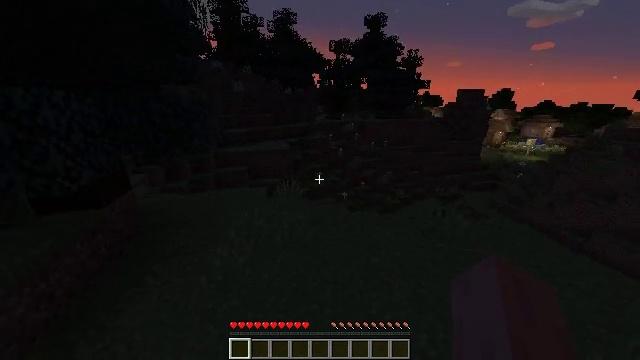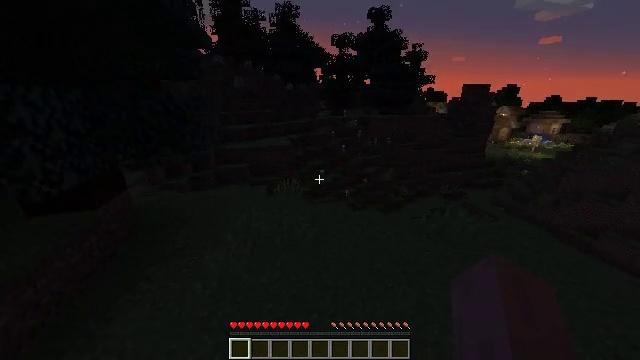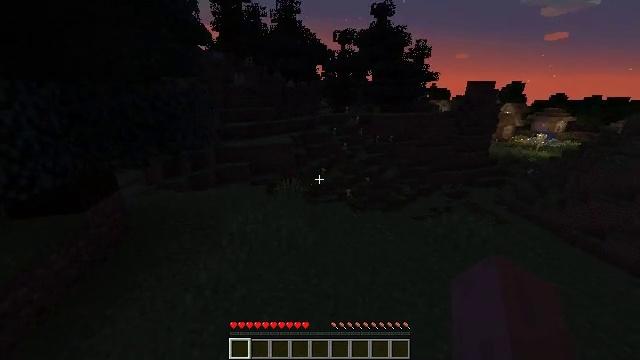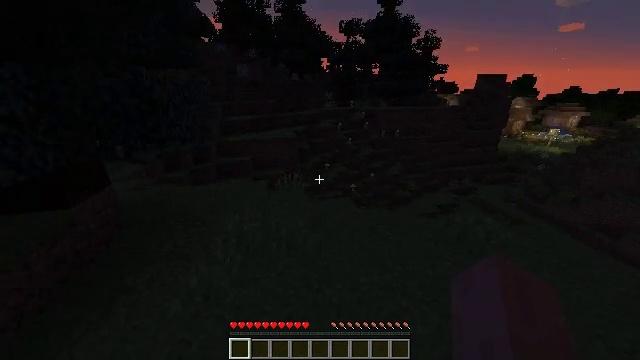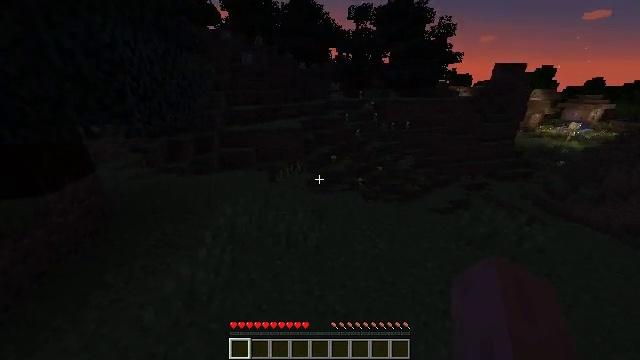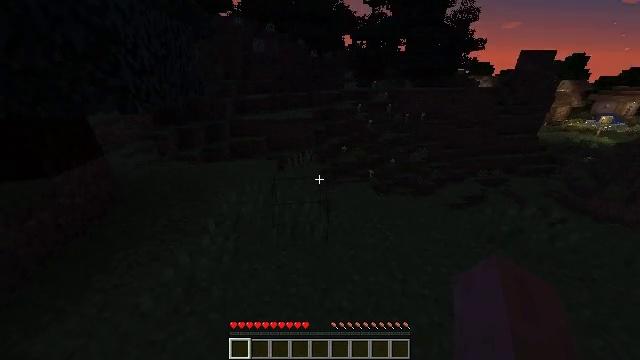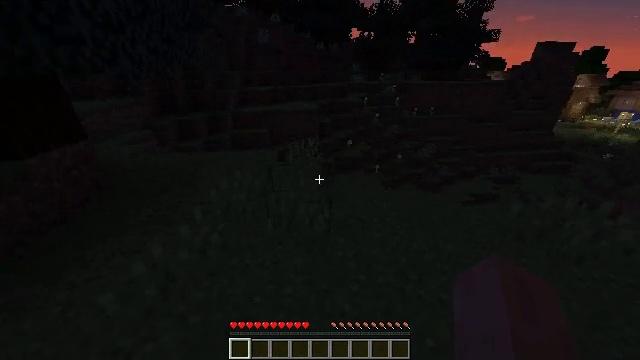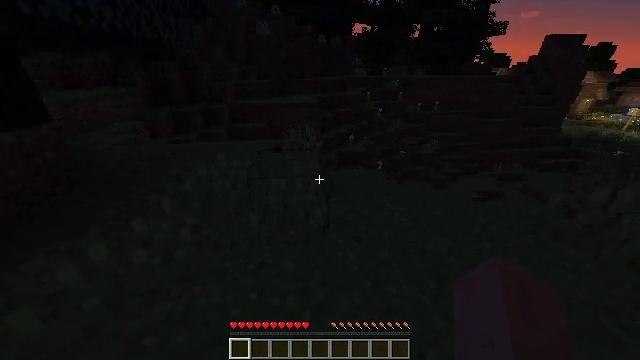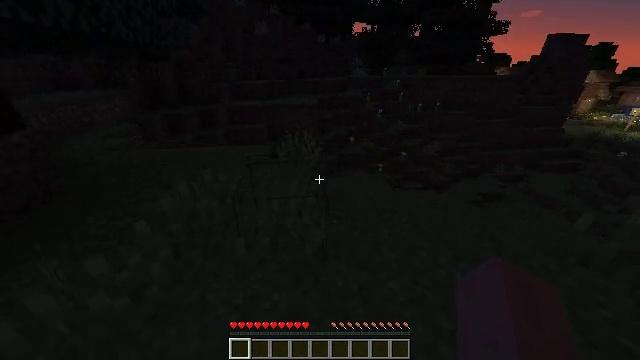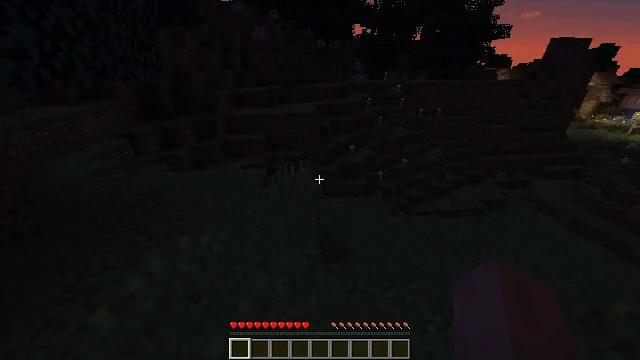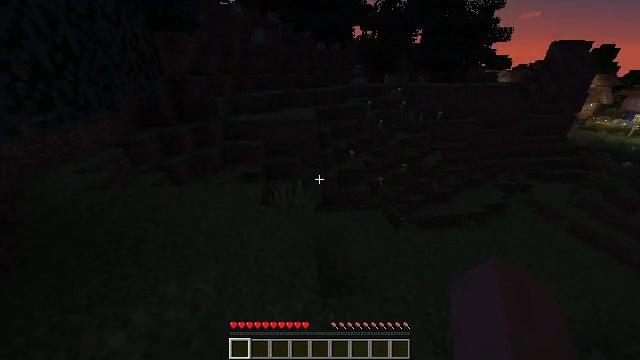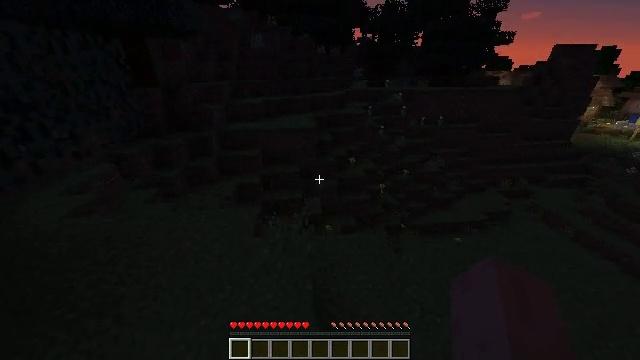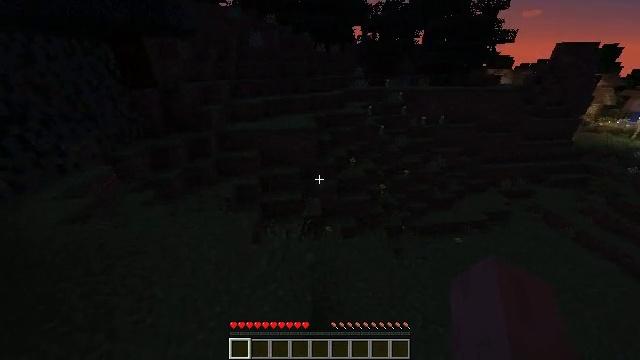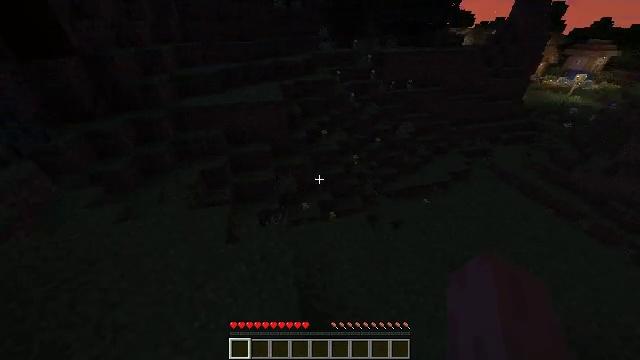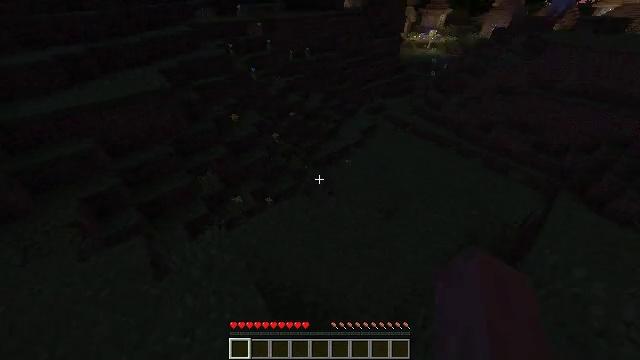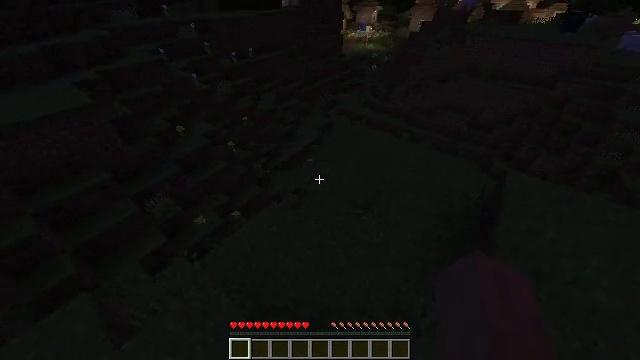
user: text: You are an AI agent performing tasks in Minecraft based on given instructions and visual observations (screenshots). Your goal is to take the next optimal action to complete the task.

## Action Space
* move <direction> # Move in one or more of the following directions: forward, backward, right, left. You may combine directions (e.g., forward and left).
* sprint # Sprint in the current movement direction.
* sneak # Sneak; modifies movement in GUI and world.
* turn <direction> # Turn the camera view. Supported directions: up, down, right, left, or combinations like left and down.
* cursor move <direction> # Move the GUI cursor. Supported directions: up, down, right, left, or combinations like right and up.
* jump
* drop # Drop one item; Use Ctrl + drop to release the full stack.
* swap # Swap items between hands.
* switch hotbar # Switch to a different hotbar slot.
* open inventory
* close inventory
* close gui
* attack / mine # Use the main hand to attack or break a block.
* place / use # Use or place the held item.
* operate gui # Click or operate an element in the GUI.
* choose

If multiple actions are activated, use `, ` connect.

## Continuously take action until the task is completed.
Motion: motion action
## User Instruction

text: Remove an emerald from the inventory.
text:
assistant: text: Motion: move forward, sprint, turn down, jump
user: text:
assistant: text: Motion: move forward, sprint, jump
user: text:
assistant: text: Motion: move forward, sprint, turn left and down, jump
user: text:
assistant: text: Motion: move forward, sprint, turn left and down, jump
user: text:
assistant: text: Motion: move forward, sprint, turn left and down, jump
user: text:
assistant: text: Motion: move forward, sprint, turn left, jump
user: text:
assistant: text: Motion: move forward, sprint, jump
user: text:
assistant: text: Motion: move forward, sprint, jump
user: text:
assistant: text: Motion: move forward, sprint, jump
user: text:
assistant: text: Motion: move forward, sprint, jump
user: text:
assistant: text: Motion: move forward and move left, sprint, jump
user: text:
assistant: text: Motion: move forward and move left, sprint, jump
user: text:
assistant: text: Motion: move forward and move left, sprint, turn right and down, jump
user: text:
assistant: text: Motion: move forward and move left, sprint, turn right and down, jump
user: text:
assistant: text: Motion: move forward and move left, sprint, turn right, jump
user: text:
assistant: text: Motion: move forward and move left, sprint, turn right, jump
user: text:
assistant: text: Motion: move forward and move left, sprint, jump
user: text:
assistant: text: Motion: move forward and move left, sprint, jump
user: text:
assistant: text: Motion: move forward and move left, sprint, turn left and up, jump
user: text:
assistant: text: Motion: move forward and move left, sprint, turn left
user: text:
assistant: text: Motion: move forward and move left, sprint, turn left
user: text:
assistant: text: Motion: move forward and move left, sprint, turn left and up
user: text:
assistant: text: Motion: move forward and move left, sprint, turn left and up
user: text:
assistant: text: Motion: move forward and move left, sprint, turn left and up
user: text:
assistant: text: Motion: move forward and move left, sprint, turn left
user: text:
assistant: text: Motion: move forward and move left, sprint
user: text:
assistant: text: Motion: move forward and move left, sprint, turn up
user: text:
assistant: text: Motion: move forward, sprint, turn up
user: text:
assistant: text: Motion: move forward, sprint, turn up
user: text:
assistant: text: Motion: move forward, sprint, turn up